RGB frame:
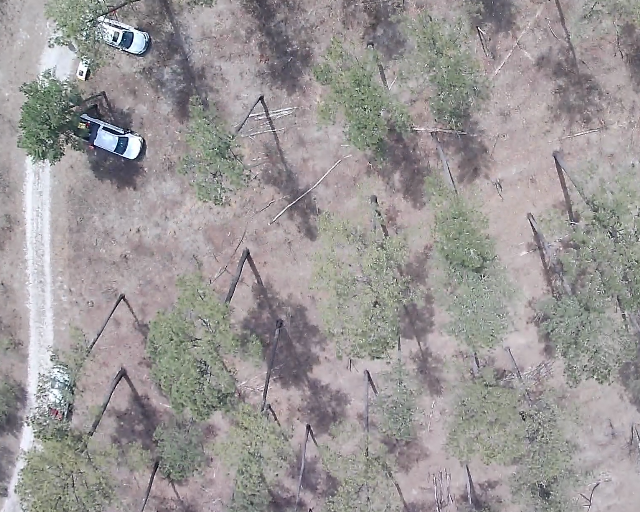
Thermal frame:
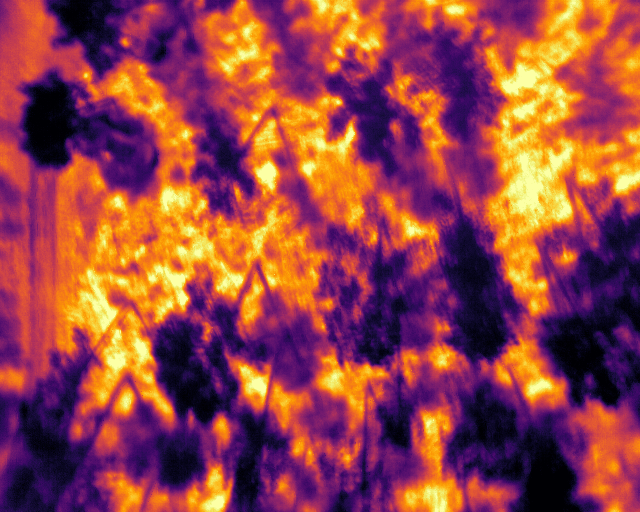
Captured: 2026-02-26 02:27:21
Pixels at or above 80 °C: 0 (fraction of frame: 0)